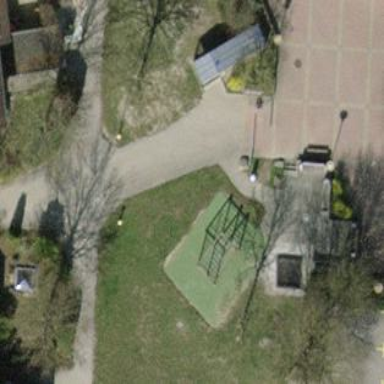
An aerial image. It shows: Square.